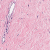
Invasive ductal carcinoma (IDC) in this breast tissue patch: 0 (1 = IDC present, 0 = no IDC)